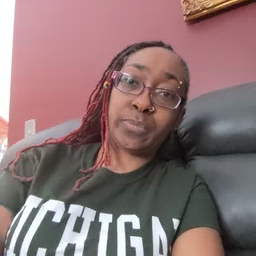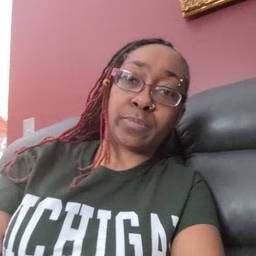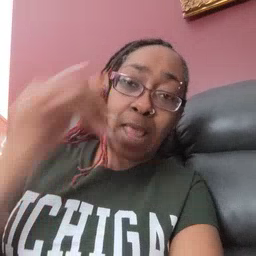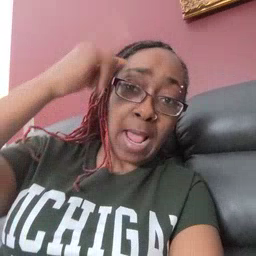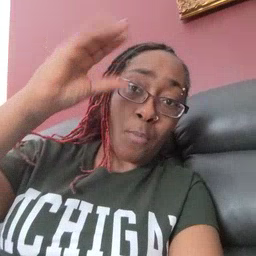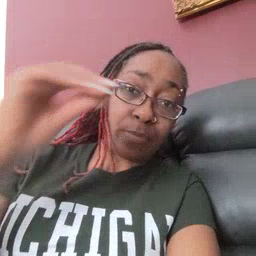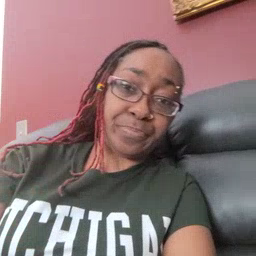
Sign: cowboy